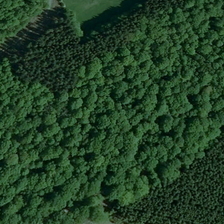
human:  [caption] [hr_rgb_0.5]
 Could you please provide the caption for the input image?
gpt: the emerald trees stands densely over the dark green shrubs .

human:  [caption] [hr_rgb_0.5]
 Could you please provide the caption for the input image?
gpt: the emerald trees stands densely over the dark green shrubs .

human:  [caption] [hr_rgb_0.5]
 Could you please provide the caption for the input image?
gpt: it is a block of taller light green trees separating the shorter ones and a lawn .

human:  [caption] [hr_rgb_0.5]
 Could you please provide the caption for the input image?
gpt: the emerald trees stands densely over the dark green shrubs .

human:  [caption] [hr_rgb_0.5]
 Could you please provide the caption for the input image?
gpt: many green trees are in a piece of forest .